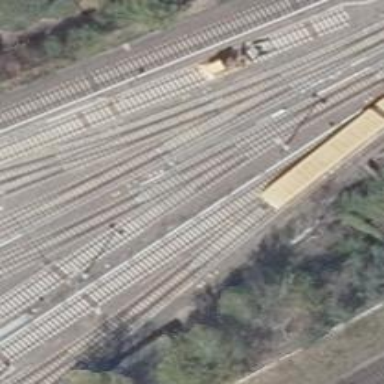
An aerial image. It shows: Railway switch.